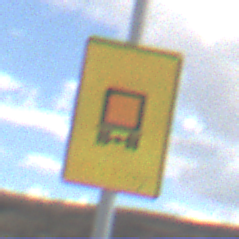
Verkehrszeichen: KennzeichnungspflichtigeFahrzeugeGefaehrlicheGueterOhnePfeilsymbol
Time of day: Midday
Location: Outdoor (Nature)
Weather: PartlyCloudy
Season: NotSpecified
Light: Natural